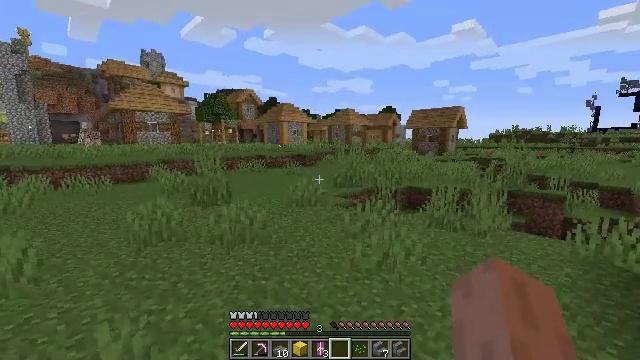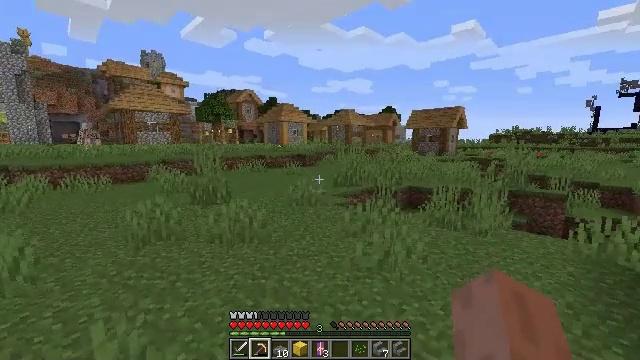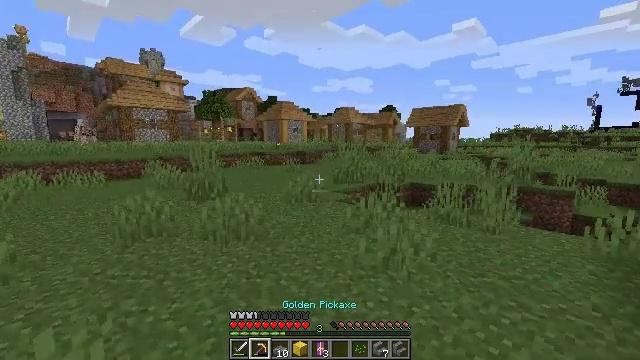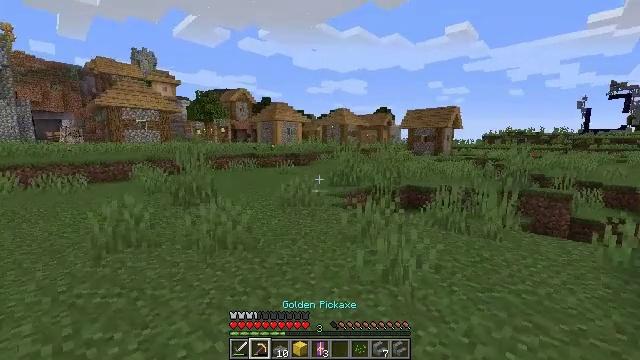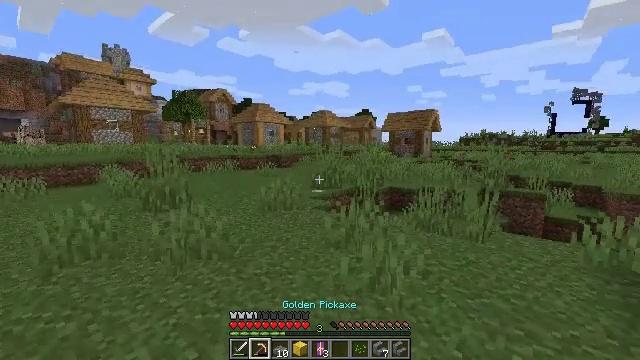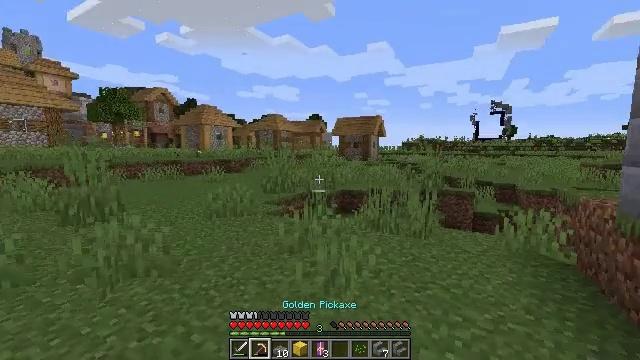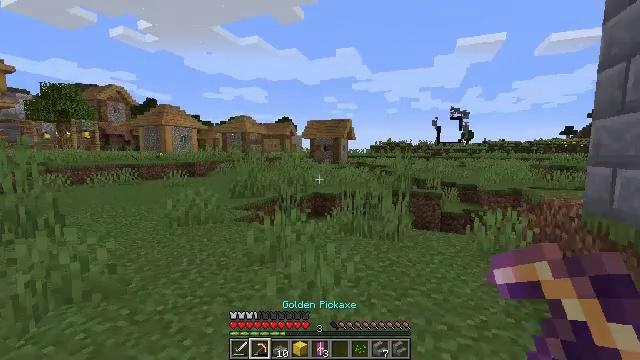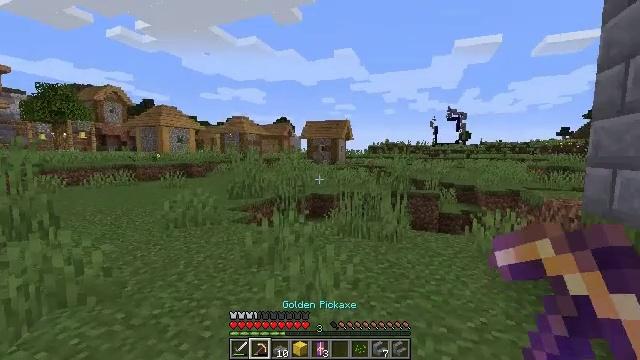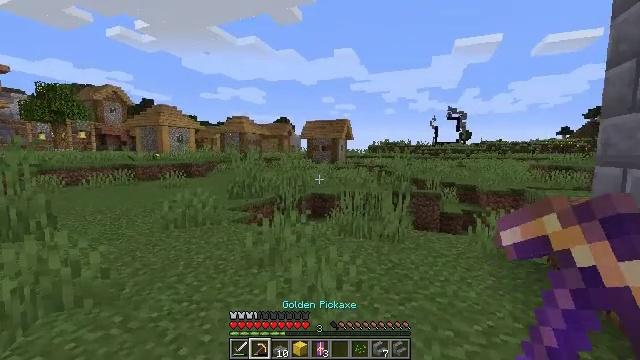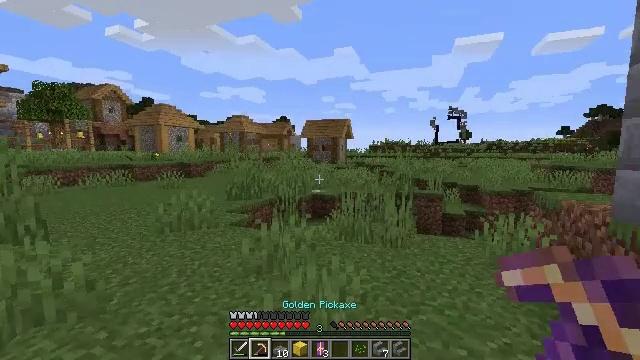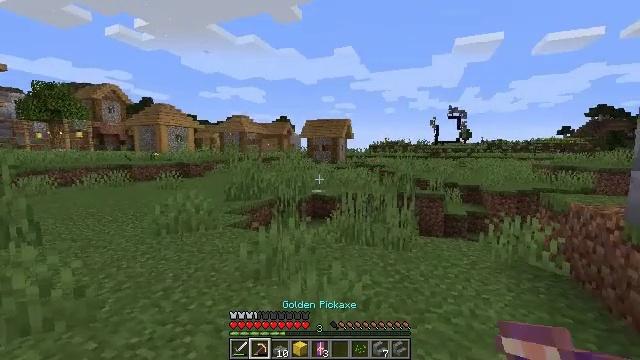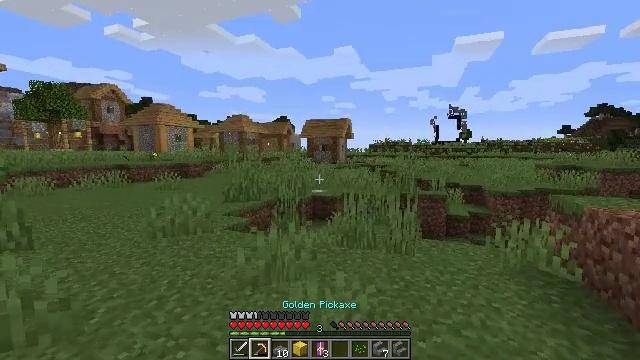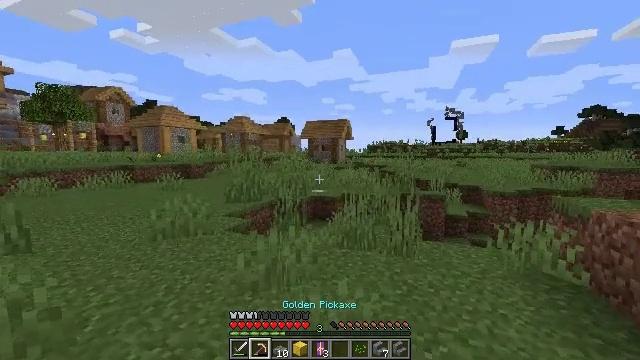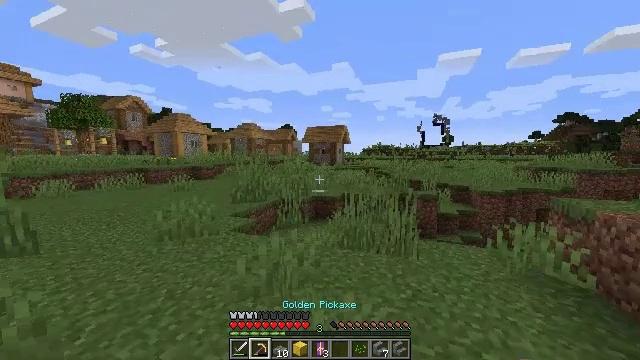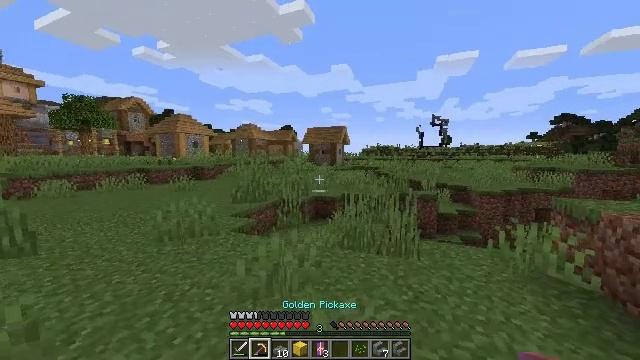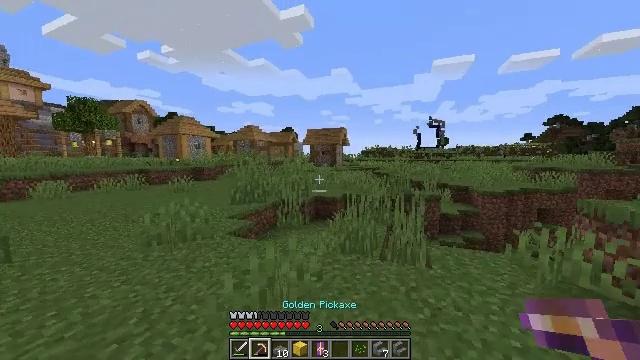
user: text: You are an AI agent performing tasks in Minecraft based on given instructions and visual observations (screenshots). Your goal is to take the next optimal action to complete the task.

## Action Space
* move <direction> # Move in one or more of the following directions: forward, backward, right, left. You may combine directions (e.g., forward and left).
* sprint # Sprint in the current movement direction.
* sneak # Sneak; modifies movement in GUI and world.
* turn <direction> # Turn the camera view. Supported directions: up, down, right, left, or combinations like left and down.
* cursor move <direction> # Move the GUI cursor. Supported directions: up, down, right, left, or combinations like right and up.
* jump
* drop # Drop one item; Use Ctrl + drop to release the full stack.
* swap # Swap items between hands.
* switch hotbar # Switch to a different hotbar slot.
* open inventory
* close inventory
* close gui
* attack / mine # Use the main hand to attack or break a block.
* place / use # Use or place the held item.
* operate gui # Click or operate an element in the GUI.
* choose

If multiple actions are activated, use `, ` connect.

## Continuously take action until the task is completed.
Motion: motion action
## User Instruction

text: Get stone bricks for construction purposes.
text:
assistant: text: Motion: move forward, switch to hotbar 2
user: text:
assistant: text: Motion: move forward, switch to hotbar 2
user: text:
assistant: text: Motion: move forward, turn right, switch to hotbar 2
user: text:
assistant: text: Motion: move forward, turn right, switch to hotbar 2
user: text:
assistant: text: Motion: move forward, turn right
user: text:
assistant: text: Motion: turn right
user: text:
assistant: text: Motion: no_op
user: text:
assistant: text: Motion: move forward
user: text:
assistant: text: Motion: move forward
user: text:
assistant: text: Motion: no_op
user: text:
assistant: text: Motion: move forward
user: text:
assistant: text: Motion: move forward
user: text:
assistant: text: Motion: move forward
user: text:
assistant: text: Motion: move forward
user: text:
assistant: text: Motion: move forward
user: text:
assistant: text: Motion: move forward
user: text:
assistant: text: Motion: move forward
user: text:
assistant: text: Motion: move forward
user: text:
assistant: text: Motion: move forward
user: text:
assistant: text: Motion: move forward, turn down
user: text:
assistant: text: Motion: move forward, turn left and down
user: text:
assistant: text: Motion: move forward, turn left and down
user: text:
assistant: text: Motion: move forward, turn left and down
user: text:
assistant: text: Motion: move forward, turn down
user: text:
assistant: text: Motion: move forward
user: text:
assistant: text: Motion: move forward
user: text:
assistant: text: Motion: move forward
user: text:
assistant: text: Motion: move forward
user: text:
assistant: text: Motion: move forward
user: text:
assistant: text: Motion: move forward